Question: I need to run
eval "php /srv/www/scripts/mage/install-invoke-app.php"
which it finds the file, but end up with

Which is messing up on the '<?php' right off. Why? How is that fixed? Googling so far has not produced the right answer.
---
Here is the script in short, it's a function, then I pass a call back .. there is tons stripped out so just the area only.
in the including base.sh script
'''
cd /srv/www/
. scripts/install-functions.sh
#tons of other stuff
cd /srv/www/
. scripts/mage-install.sh
'''
in install-functions.sh
'''
install_repo(){
if [ $2 ]
then
echo "just 1"
git clone $1 -q
else
echo "just 1 and 2"
git clone $1 $2 -q
fi
success=$?
if [[ $success -eq 0 ]];
then
echo "Repository successfully cloned."
echo "cleaning"
cd $r/
rm -rf LICENSE.txt STATUS.txt README.md RELEASE_NOTES.txt modman
cd ../
cp -af $r/* .
rm -rf $r/
if [ -z "$3" ]
then
echo "no callback"
else
eval $3
fi
else
echo "Something went wrong!"
fi
sleep 1 # slow it down to insure that we have the items put in place.
}
#declare -A list = ( [repo]=gitUser )
install_repolist(){
gitRepos=$1
for r in "${!gitRepos[@]}" #loop with key as the var
do
giturl="git://github.com/${gitRepos[$r]}/$r.git"
echo "Adding $r From $giturl"
if [ -z "$r" ];
then
echo
else
install_repo $giturl $2 $3
fi
echo
done
return 1
}
'''
In the scripts/mage-install.sh
'''
declare -A gitRepos
#[repo]=gitUser
gitRepos=(
[wsu_admin_base]=jeremyBass
[wsu_base_theme]=jeremyBass
[Storeutilities]=jeremyBass
[StructuredData]=jeremyBass
)
cd /srv/www/mage/
install_repolist $gitRepos 0 "php /srv/www/scripts/mage/install-invoke-app.php"
unset gitRepos #unset and re-declare to clear associative arrays
declare -A gitRepos
'''
And that is the basic loop here.. I need to call back to a function, but that install_repolist is used in other areas too so I can't hard code it. If there is a better way then eval, cool
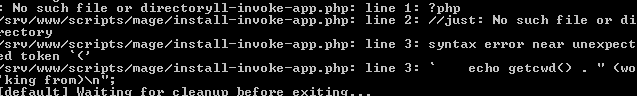
Answer: There are still some parts of your script that I don't understand, or not sure it does really work, but about your question, I think your callback could only work if you place it on a function like:
'''
function mycallback {
php /srv/www/scripts/mage/install-invoke-app.php
}
'''
And call your 'install_repolist' function as
'''
install_repolist $gitRepos 0 mycallback
'''
That should make your php command call with the file argument work but there is one thing: I don't think values of 'gitRepos' could actually be passed like that.
Most parts of your code has variables that actually needed to be quoted around double quotes '""'. One problem with it is that your php command would just end up in the final place where it is executed as one single argument 'php' and no longer with the file due to word splitting.